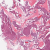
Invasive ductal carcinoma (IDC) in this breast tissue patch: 0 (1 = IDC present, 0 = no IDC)